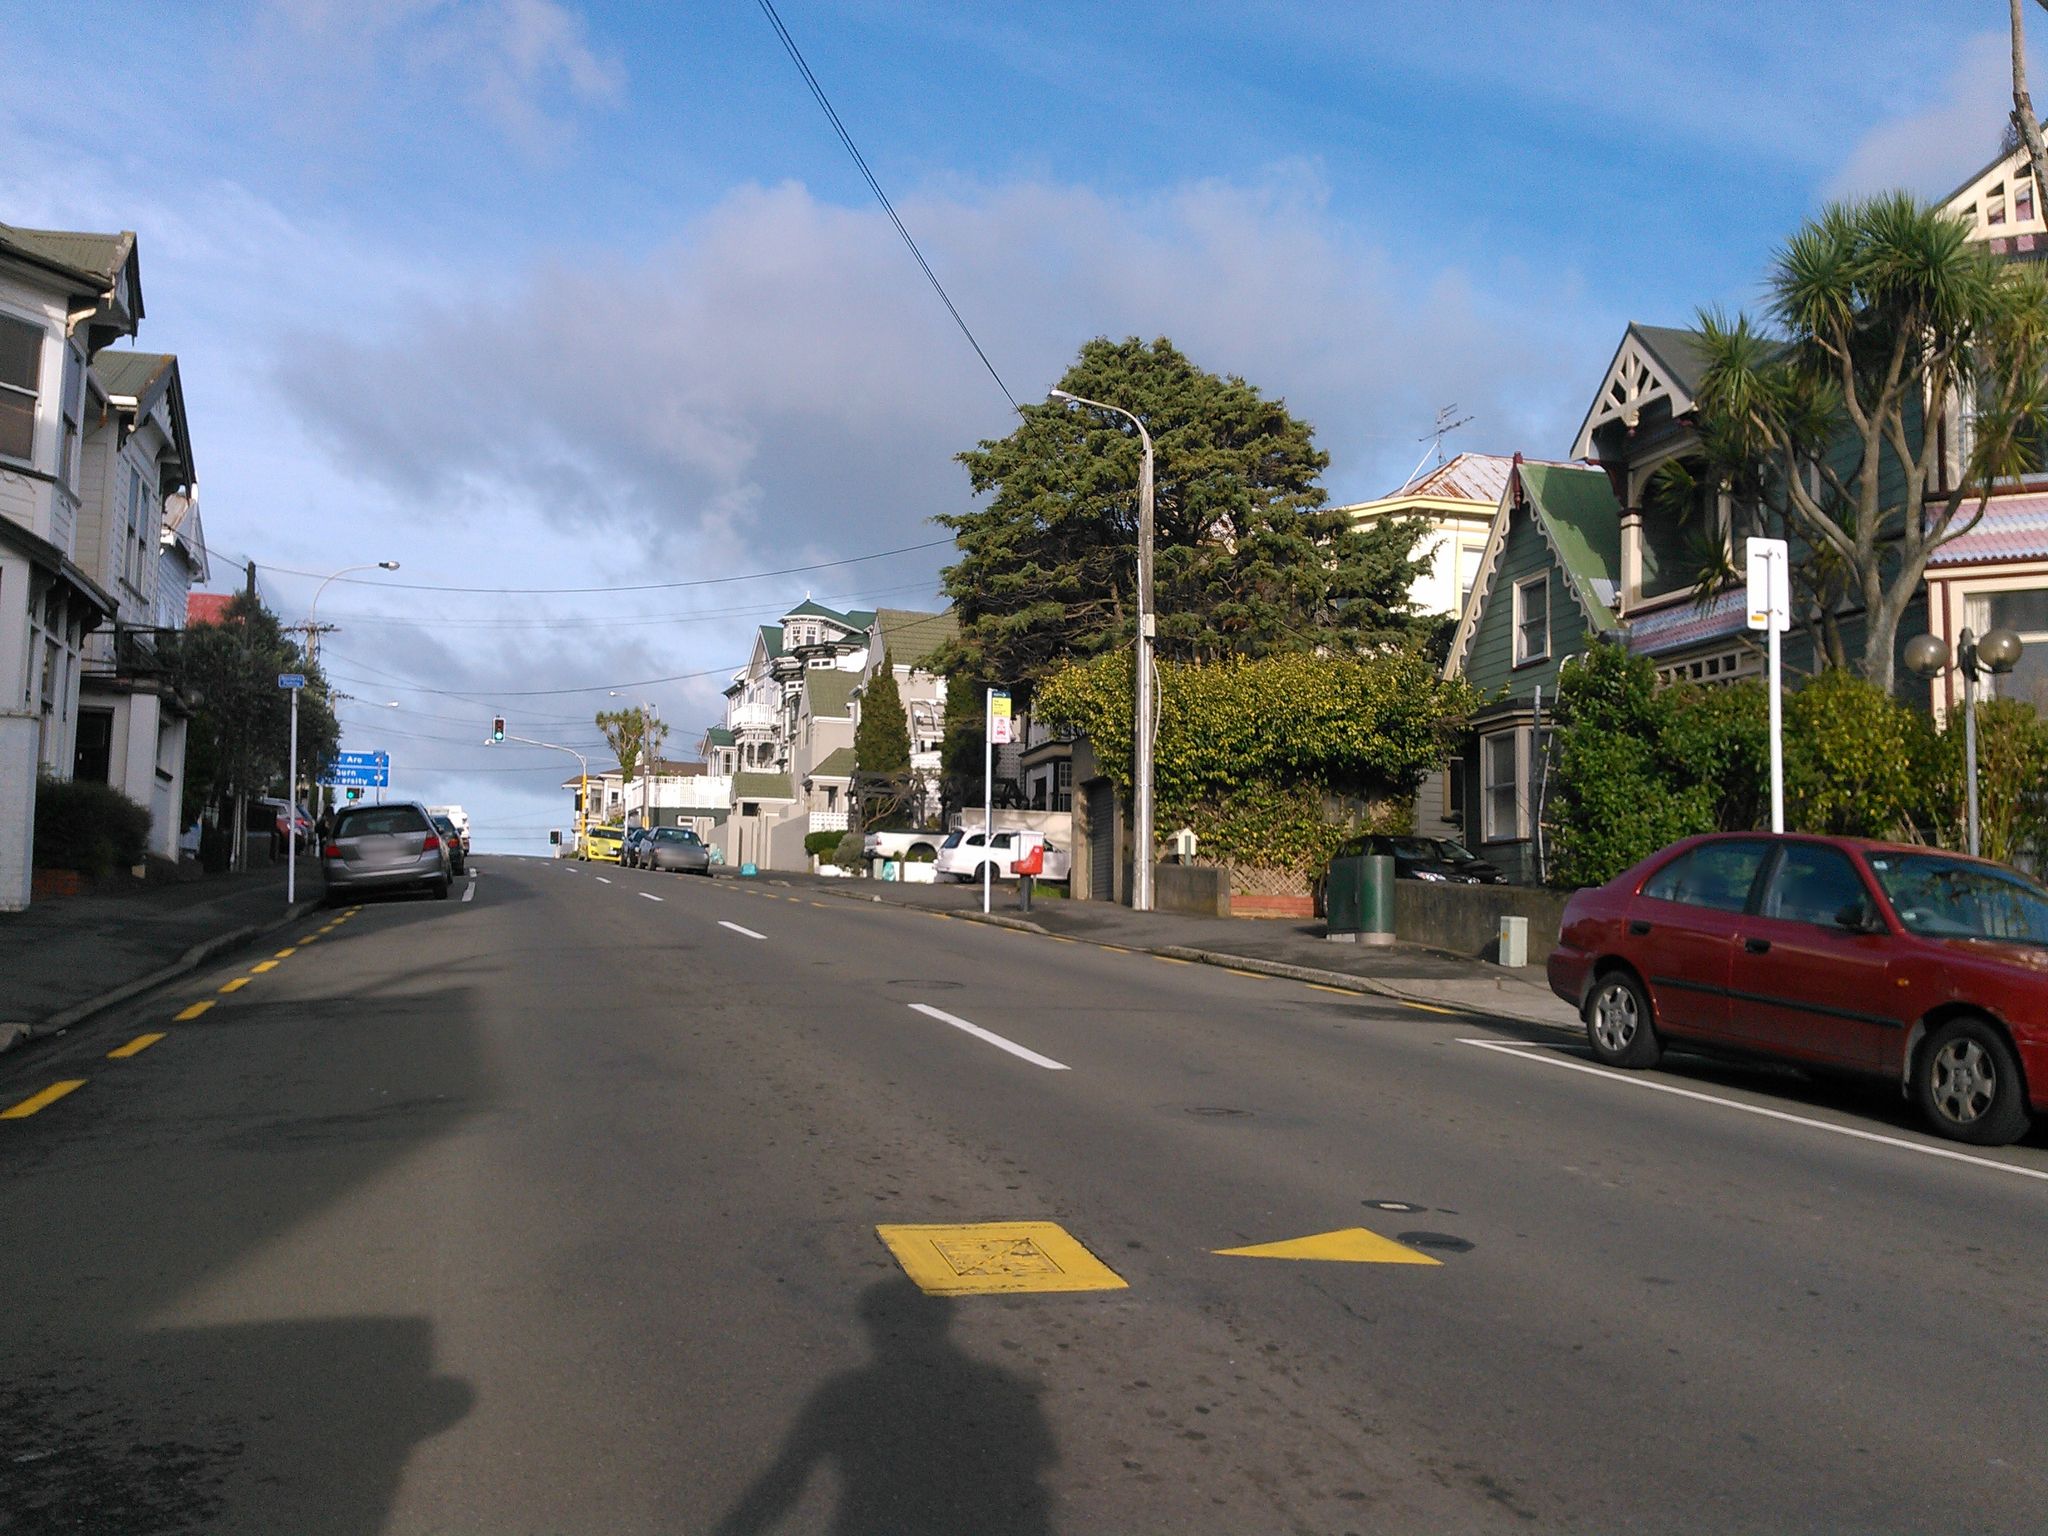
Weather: cloudy
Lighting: day
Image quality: good
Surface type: cycling surface
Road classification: unclassified, steps
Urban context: urban centre
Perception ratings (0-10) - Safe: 7.17, Lively: 9.22, Beautiful: 7.12, Boring: 1.1, Depressing: 1.2, Wealthy: 4.83